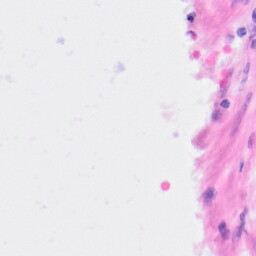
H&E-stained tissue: Kidney